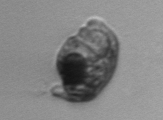
Label: Proterythropsis